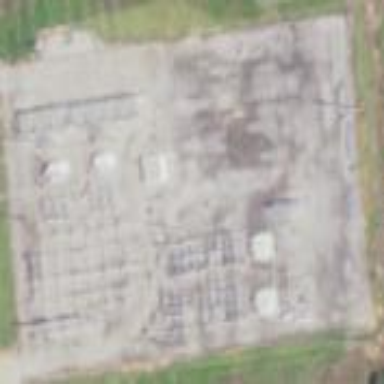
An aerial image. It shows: There is distribution substation enclosed by fence.